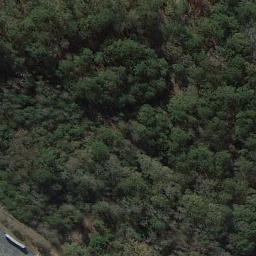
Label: forest